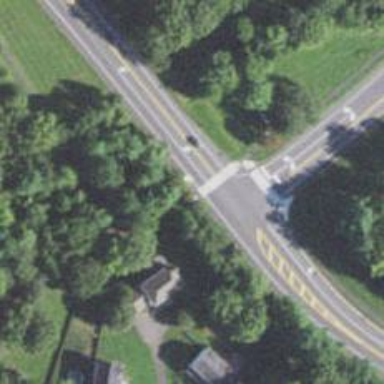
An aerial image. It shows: Pedestrian crossing with zebra markings on footway.